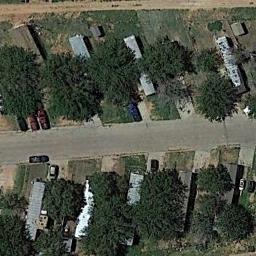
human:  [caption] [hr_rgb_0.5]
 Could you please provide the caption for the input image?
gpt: The mobile home park is on the grass next to some trees and road .

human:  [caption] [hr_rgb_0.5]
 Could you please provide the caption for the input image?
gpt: There are rows of mobile homes on each side of the path .

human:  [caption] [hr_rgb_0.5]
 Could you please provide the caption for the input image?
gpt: The mobile home park has some mobile homes arranged in lines and some trees are among these mobile homes .

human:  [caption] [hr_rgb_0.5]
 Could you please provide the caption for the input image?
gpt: Many trees are in the mobile home park .

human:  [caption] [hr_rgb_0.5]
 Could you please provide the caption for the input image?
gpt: There are some green trees and buildings in the mobile home park .